Question: My environment is:
Windows 7.
PyDev IDE (eclipse).
Python 2.7.
I want to compile and test some code I write in C++ (in the future, this code will be generated by a Python script). I need to get to compile a simple .c file for being used as a python extension.
Right now my code is:
'''
/*
file: test.c
This is a test file for add operations.
*/
float my_add(float a, float b)
{
float res;
res = a + b;
return res;
}
'''
And the .py file:
'''
import subprocess as sp
import os
class PyCompiler():
def __init__(self, name):
self.file = name
self.init_command = r"C:\Program Files (x86)\Microsoft Visual Studio 9.0\VCincvars32.bat"
self.compiler_command = r"C:\Program Files (x86)\Microsoft Visual Studio 9.0\VCin\cl.exe"
sp.call(self.init_command + " " + self.file)
def compile(self):
alfa = sp.call(self.compiler_command)
print(alfa)
TestCode = PyCompiler(r"C:\Python27\CodeGenerator\src
ested est.c")
TestCode.compile()
'''
If I launch this script, I get:

Which means I got an error in the method PyCompiler.compile, since the return of subprocess.call is not 1.
Can you provide some guidance on this issue?
Do you know any other way of doing this?
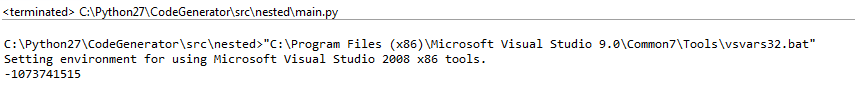
Answer: I actually managed to solve the problem by installing MinGW and using it to compile my C code. My python code for this is:
'''
import subprocess as sp
import os
import importlib
my_env = os.environ
'''
Class init:
'''
class PyCompiler():
def __init__(self, name_in, module, dep_list):
self.file = name_in
self.dep = dep_list
self.module_name = module
self.compiler_command = r"python setup.py build_ext --inplace -c mingw32 "
''' Here it goes the creation of the setup.py file: '''
self.set_setup()
'''
And class methods:
'''
def compile(self):
command = self.compiler_command
self.console = sp.call(command, env=my_env)
def include(self):
module = __import__(self.module_name)
return module
def set_setup(self):
dependencies = ""
for elem in self.dep:
dependencies = dependencies + ",'"+elem+".c'"
filename = "setup.py"
target = open (filename, 'w')
line1 = "from distutils.core import setup, Extension"
line2 = "
"
line3 = "module1 = Extension('"
line4 = self.module_name
line5 = "', sources = ['"+self.file+"'"+dependencies+"])
"
line6 = "setup (name = 'PackageName',"
line7 = "version = '1.0',"
line8 = "description = 'This is the code generated package.',"
line9 = "ext_modules = [module1])"
target.write(line1 + line2 + line3 + line4 + line5 + line6 + line7 + line8 + line9)
target.close()
'''
And the execution code:
'''
TestCode = PyCompiler(file, module, [lib])
TestCode.compile()
test = TestCode.include()
'''
- - -